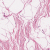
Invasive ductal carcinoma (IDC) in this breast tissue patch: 0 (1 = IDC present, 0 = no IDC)